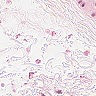
Metastatic tissue present: no